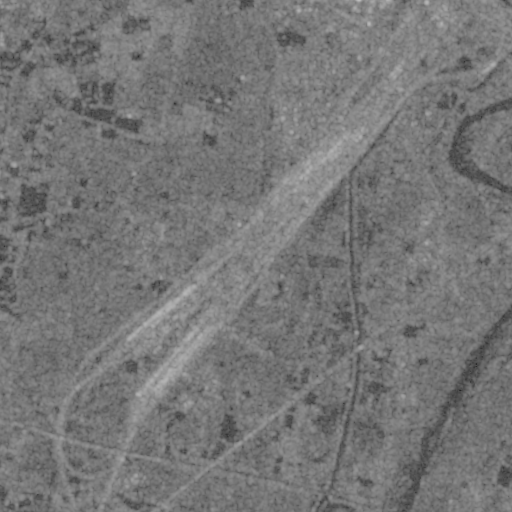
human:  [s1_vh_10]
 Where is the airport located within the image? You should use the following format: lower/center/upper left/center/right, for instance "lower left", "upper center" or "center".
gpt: The airport is located in the upper left of the image.
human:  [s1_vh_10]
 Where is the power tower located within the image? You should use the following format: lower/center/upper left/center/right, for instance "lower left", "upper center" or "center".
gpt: The power tower is located in the upper right of the image.
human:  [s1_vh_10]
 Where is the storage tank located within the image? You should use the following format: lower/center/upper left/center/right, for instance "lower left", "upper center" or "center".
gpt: The storage tank is located in the lower left of the image.
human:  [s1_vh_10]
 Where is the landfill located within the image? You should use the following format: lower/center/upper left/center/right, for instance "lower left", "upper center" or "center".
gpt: There is no landfill in the image.

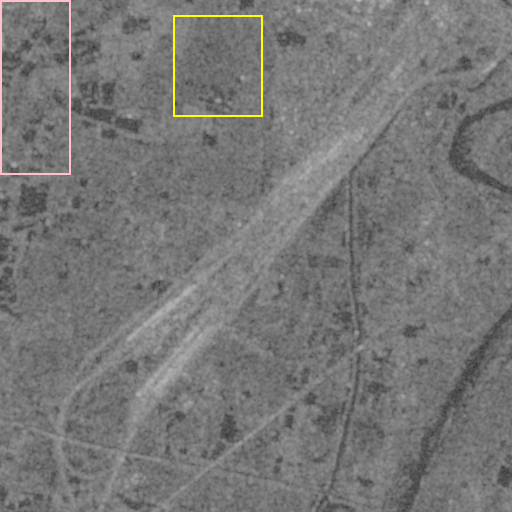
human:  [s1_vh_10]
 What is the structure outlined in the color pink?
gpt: The structure outlined in pink is an airport.
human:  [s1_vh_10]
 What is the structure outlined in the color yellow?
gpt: The structure outlined in yellow is a crop field.
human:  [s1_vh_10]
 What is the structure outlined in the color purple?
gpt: There is no purple outline.